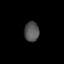
Tissue: lung
Cell type: T cells
Senescence score: 0.219
Nuclear area (px): 286
Mean DAPI intensity: 84.455